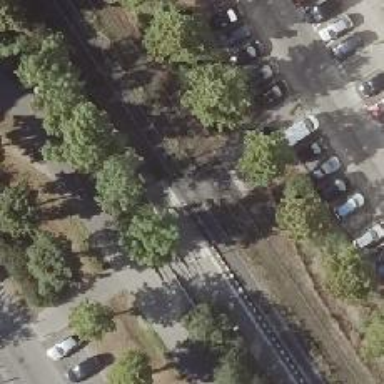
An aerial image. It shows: Tram crossing on the railway.